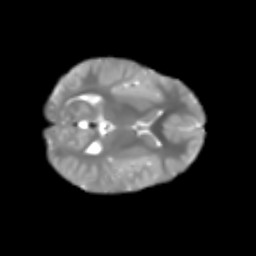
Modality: T2w
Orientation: axial
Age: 6
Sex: male
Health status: healthy